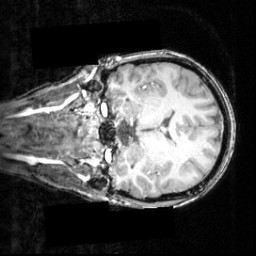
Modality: T1w
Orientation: coronal
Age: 22
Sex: female
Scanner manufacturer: siemens
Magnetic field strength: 3.951 T
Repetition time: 2.5 s
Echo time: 0.00393 s